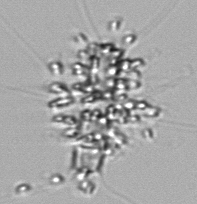
Label: Chaetoceros_didymus_TAG_external_flagellate